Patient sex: M
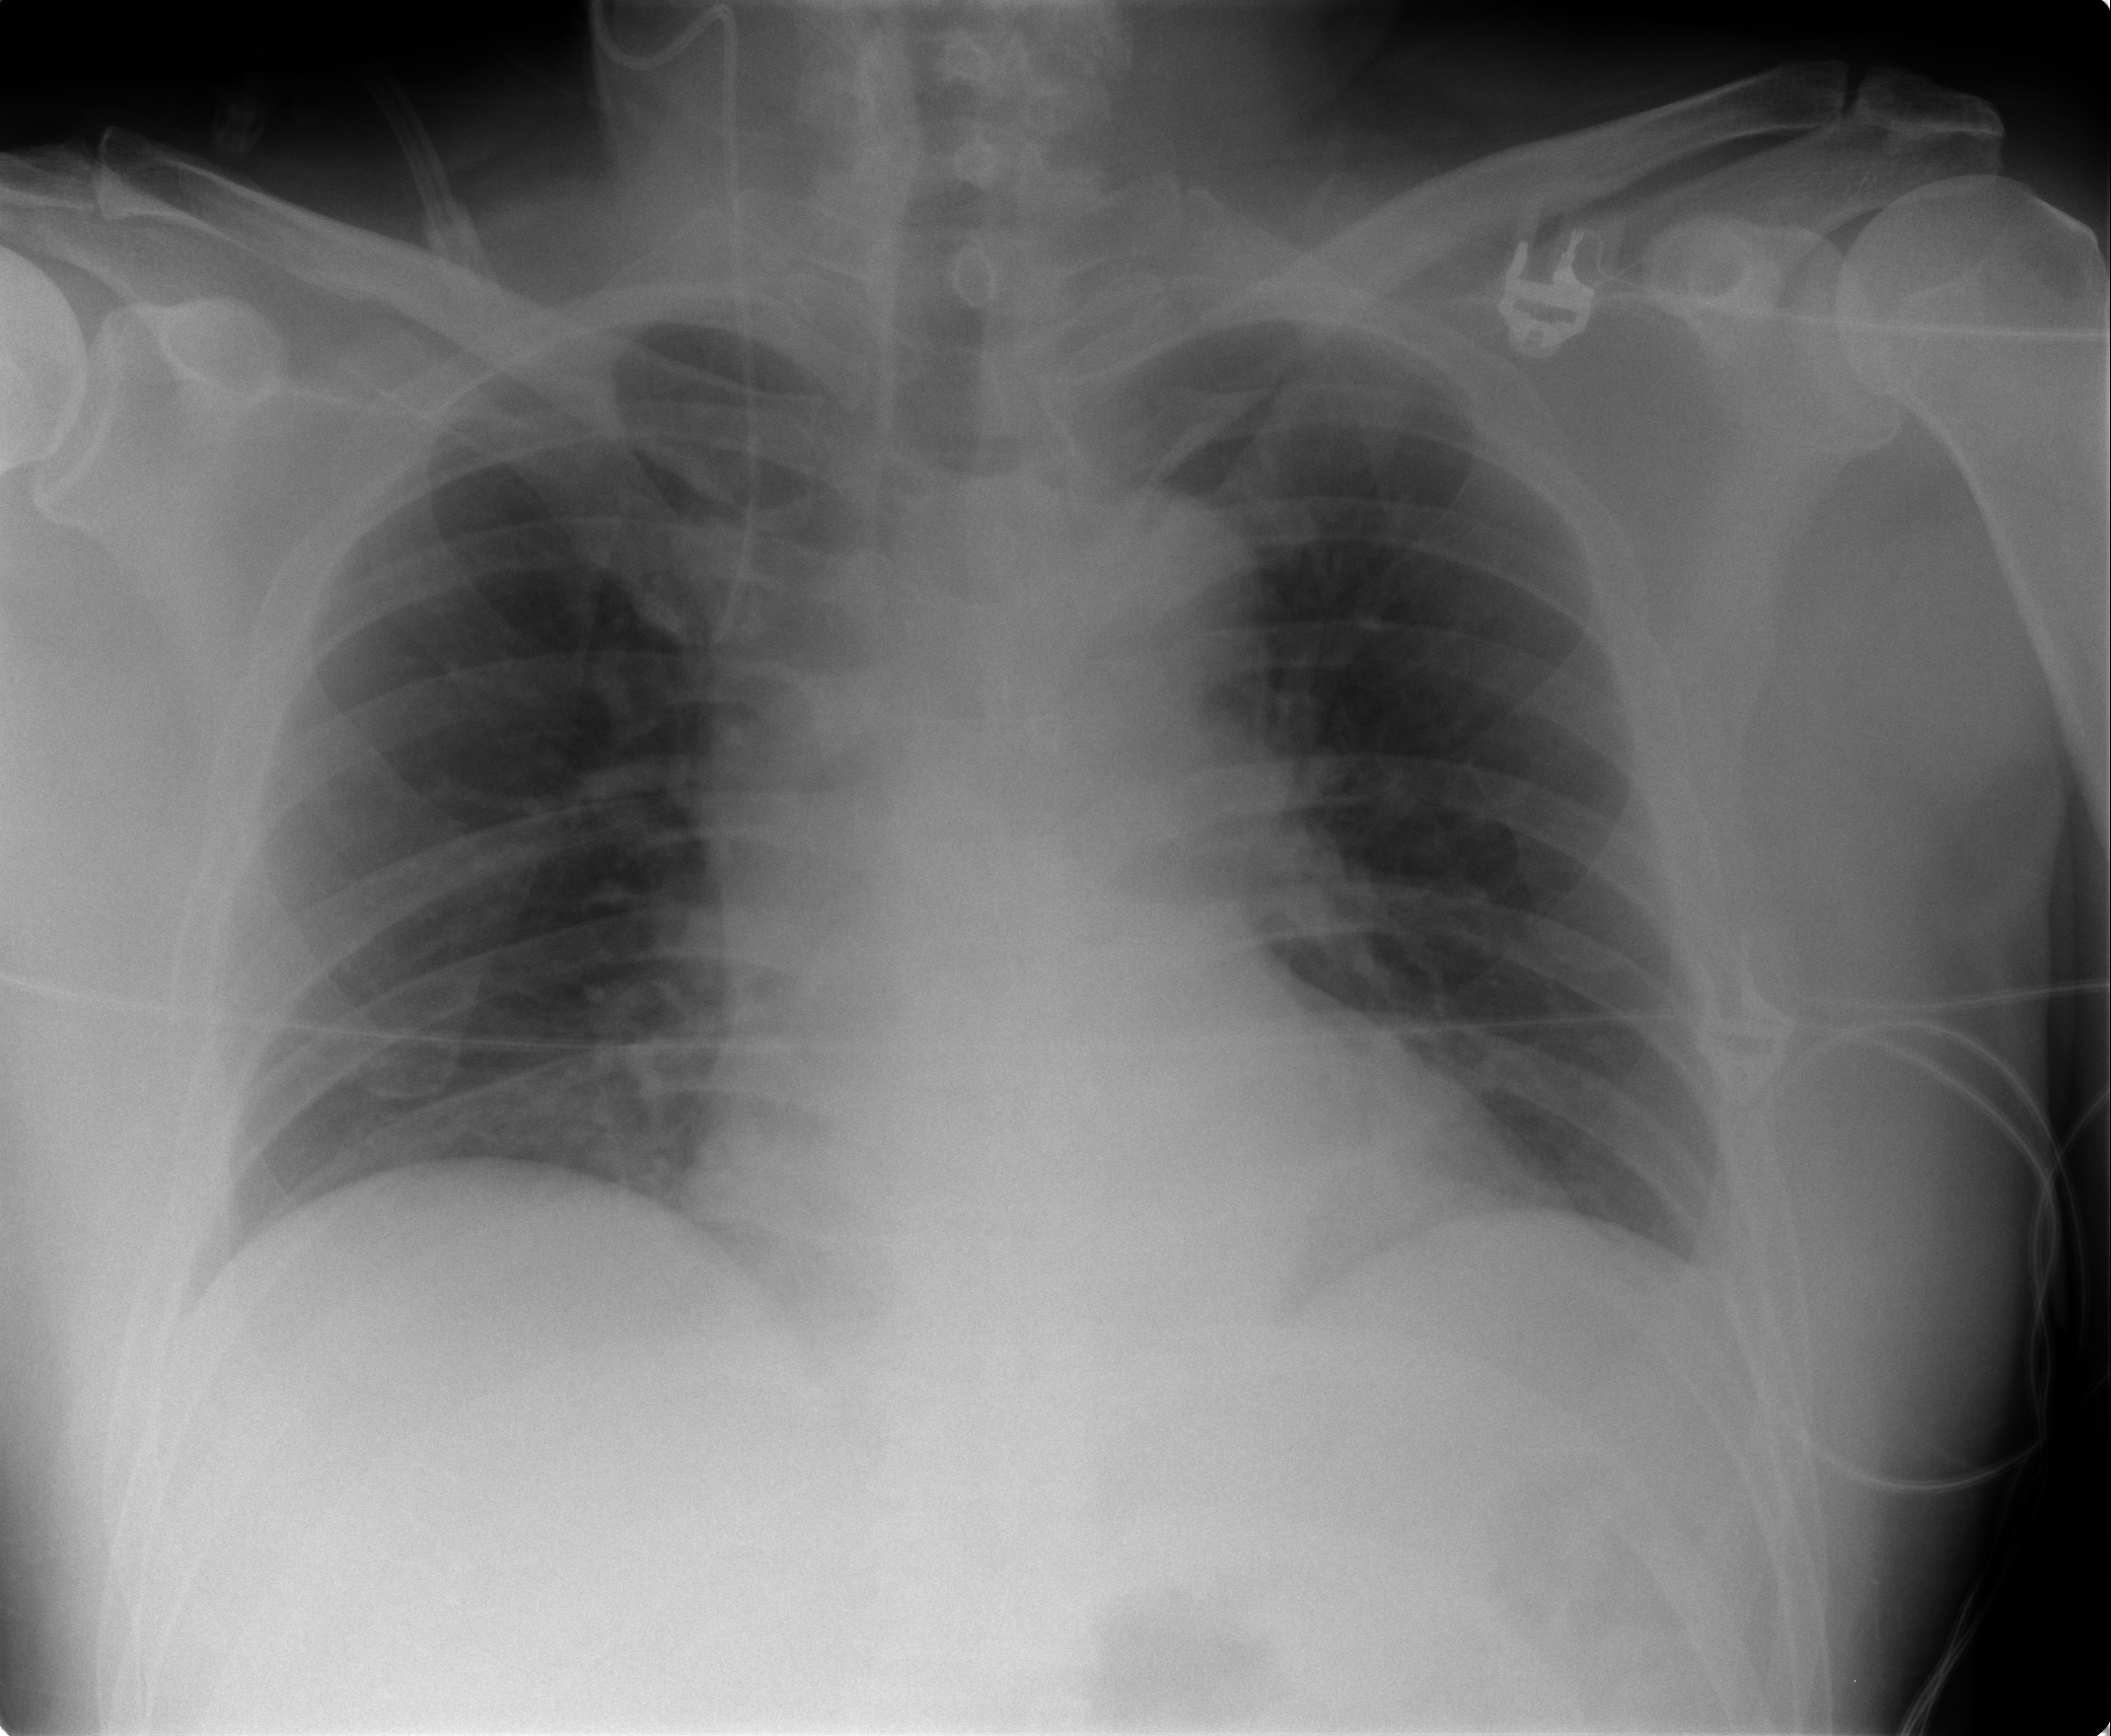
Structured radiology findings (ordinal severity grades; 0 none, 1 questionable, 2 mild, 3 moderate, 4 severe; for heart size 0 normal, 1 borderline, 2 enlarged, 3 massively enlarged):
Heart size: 0
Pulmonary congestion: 0
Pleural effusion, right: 0
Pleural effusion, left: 0
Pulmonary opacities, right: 0
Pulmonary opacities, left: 0
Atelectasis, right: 2
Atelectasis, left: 0